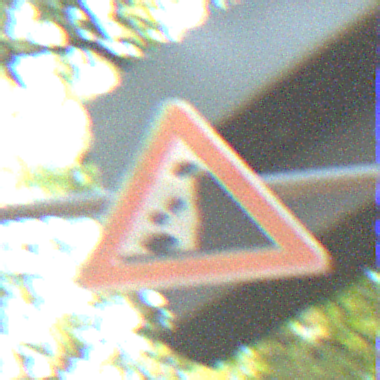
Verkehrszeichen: SteinschlagRechts
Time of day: SunriseSunset
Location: Outdoor (Suburban)
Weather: Clear
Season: NotSpecified
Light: Natural